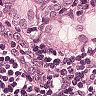
Metastatic tissue present: yes